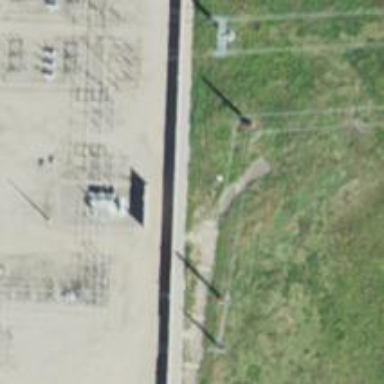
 serving as tower to safeguard against lightning strikes."